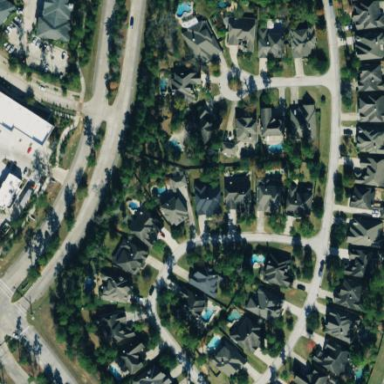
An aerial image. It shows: Residential area within neighborhood.